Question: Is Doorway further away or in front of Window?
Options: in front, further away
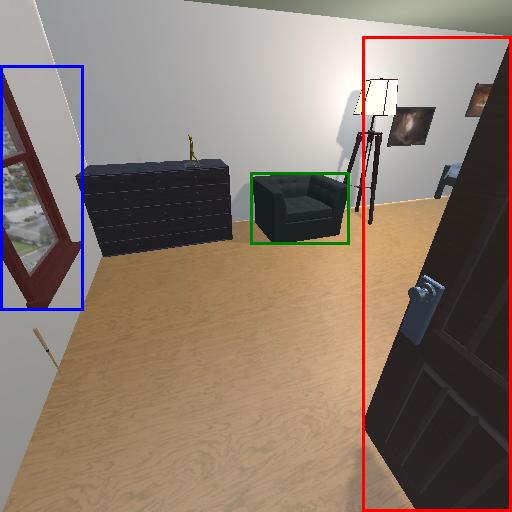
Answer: in front